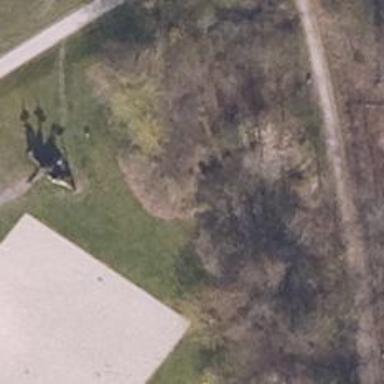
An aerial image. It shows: Disc golf basket.